Interaction volume radius: 10 \u00c5
Interaction volume height: 20 \u00c5
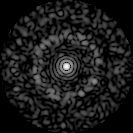
Disorder parameter: 0.8421